Question: I'm porting a PyQt4 (PySide) application that I wrote for Linux and Windows to OS X, menus seem to be otherwise OK out of the box (i.e. 'Help' menu that only has 'About' in it is magically moved to the "main menu" and a 'File' menu is created just fine, but the "main" menu is titled 'Python' instead of 'Application name'.
I call 'self.setWindowTitle("Appname")' in 'MainWindow.__init__()' and 'self.setApplicationName("Appname")' in 'Application.__init__()' but the result is this:

How can I fix this? - Preferably in a way that my app still looks the same as it did before on Windows & Linux.
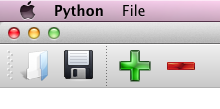
Answer: So it looks like Mac does something different than the other OS systems. I don't have a Mac so I can't really test it out but I think on a Mac the QMainWindow.menuBar() function does not return the application wide menu bar. You might try creating menubar like.
'menubar = QtGui.MenuBar()'
that has no parent.
I'm getting this information from the following links.
<URL>
<URL>
Also, it looks like the file 'Info.plist' in "The Bundle" section of the second link is where the application name would live.
I'm sorry I can't be of more help but I hope this information will help you. Good luck!